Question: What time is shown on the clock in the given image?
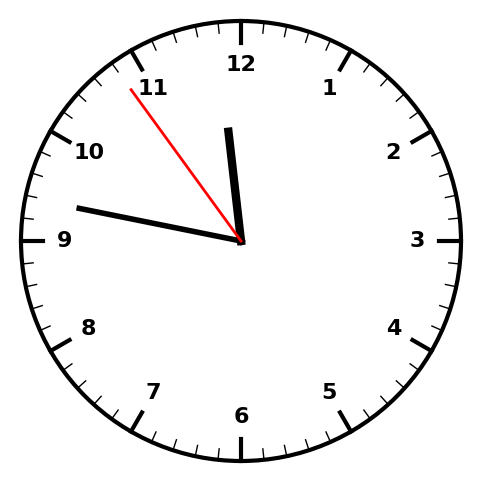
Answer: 11:46:54